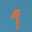
Label: 9